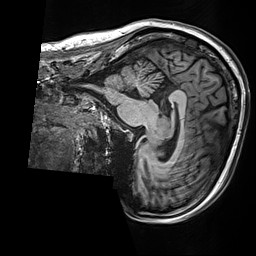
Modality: T1w
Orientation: sagittal
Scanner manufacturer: siemens
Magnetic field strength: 3 T
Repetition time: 2.5 s
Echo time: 0.00299 s